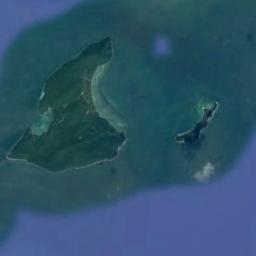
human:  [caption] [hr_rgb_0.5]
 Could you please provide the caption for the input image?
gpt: The island is in the upper right .

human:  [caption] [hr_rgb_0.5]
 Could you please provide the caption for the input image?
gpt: The two connected islands with a large reef are surrounded by light blue waters .

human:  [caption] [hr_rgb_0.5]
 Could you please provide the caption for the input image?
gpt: The island on the left is bigger than the island on the right .

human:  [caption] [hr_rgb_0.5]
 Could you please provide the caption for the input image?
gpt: Irregular green island surrounded by blue water .

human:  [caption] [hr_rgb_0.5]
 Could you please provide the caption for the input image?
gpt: There are two green islands surrounded by green water .